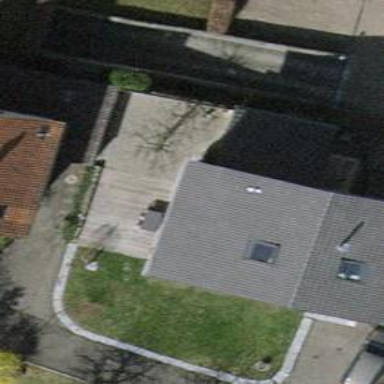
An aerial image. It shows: Gabled building.